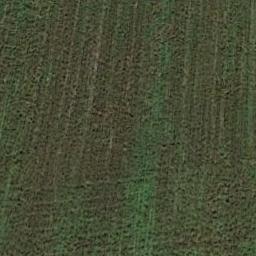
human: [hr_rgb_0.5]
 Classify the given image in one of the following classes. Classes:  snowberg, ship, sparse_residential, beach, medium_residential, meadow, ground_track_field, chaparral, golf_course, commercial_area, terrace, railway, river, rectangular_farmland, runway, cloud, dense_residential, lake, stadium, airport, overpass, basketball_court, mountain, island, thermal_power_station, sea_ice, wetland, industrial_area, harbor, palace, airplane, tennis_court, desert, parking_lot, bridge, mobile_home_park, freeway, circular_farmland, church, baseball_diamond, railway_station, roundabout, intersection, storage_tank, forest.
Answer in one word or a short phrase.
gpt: meadow